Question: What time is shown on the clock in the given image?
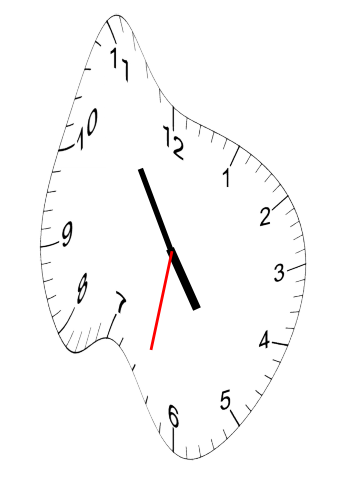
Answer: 04:54:32